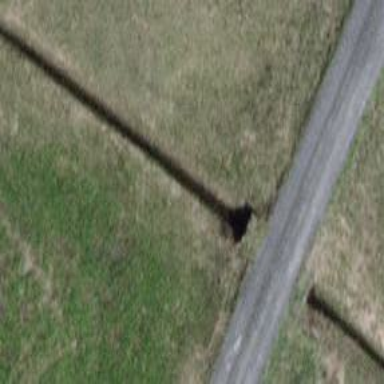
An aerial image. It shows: Culvert tunnel that serves as drain for the waterway.